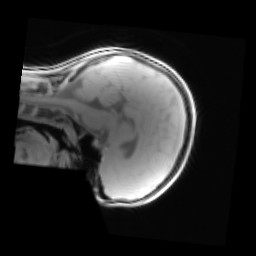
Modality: PDw
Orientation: sagittal
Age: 12
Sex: female
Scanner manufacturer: siemens
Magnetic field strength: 3 T
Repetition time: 0.25 s
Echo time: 0.00103 s